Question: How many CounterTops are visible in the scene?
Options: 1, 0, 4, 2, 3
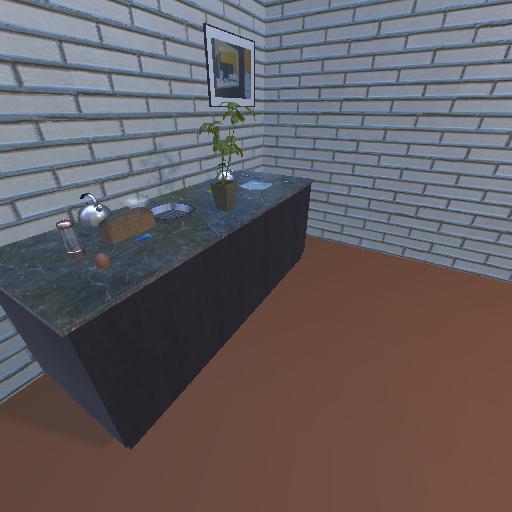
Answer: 1